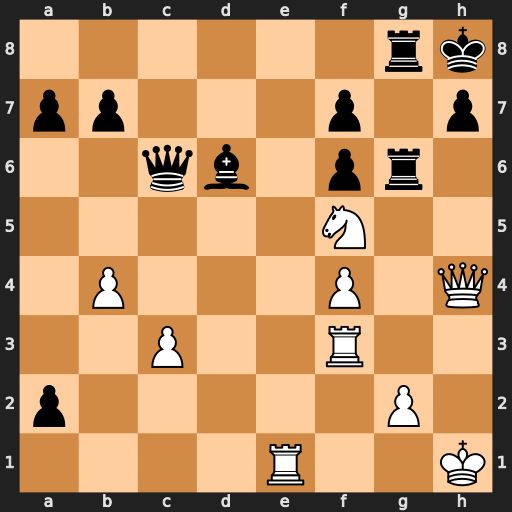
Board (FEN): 6rk/pp3p1p/2qb1pr1/5N2/1P3P1Q/2P2R2/p5P1/4R2K
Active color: w
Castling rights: -
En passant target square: -
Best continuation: Qxh7+ Kxh7 Rh3+ Rh6 Rxh6#